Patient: sex F, age 60
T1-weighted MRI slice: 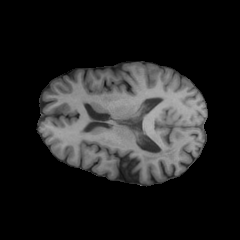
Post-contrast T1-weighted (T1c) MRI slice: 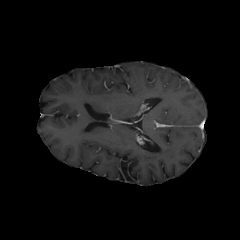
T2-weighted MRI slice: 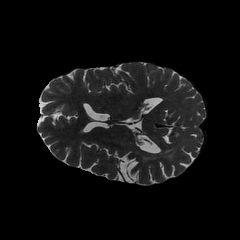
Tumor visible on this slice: yes
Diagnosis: Glioblastoma, IDH-wildtype
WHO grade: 4